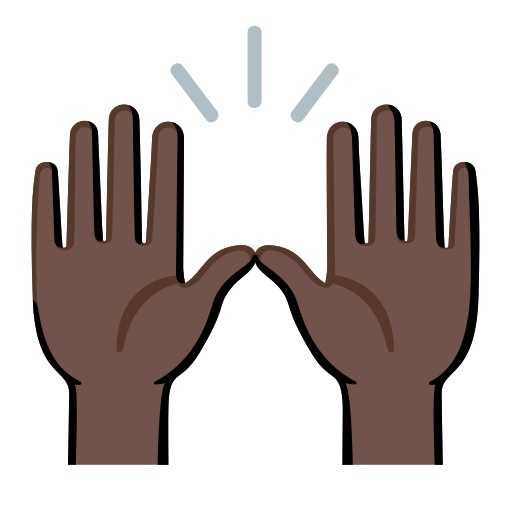
Emoji: 🙌🏿